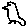
Label: bird